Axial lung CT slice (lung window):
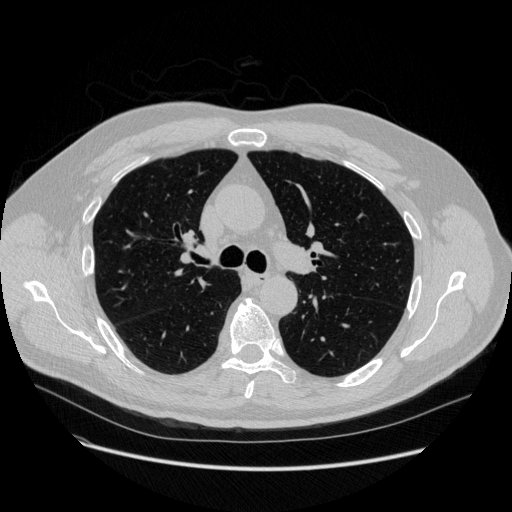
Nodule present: no